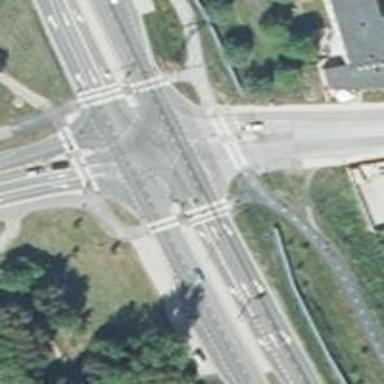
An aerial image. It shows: Marked crossing on cycleway with island for pedestrians.